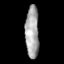
Tissue: skin
Cell type: Fibroblasts
Senescence score: 0.7854
Nuclear area (px): 696
Mean DAPI intensity: 164.807